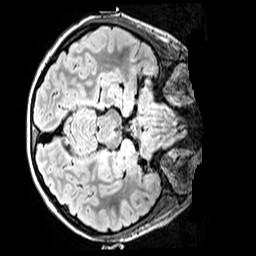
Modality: FLAIR
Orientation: axial
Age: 10
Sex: female
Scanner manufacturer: siemens
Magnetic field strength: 3 T
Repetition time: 5 s
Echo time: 0.388 s